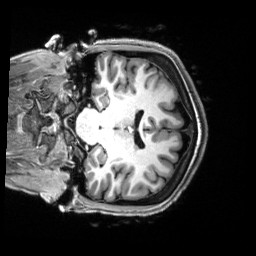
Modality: T1w
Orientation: coronal
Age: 22
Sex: female
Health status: healthy
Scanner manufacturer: siemens
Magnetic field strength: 3 T
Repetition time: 2.5 s
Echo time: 0.00222 s